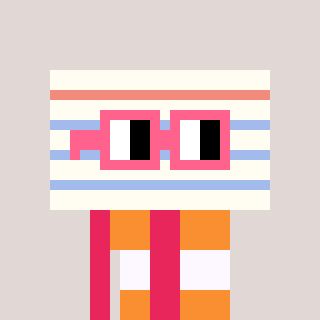
a pixel art character with square pink glasses, a empty notebook page-shaped head and a redpinkish-colored body on a warm background